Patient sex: F
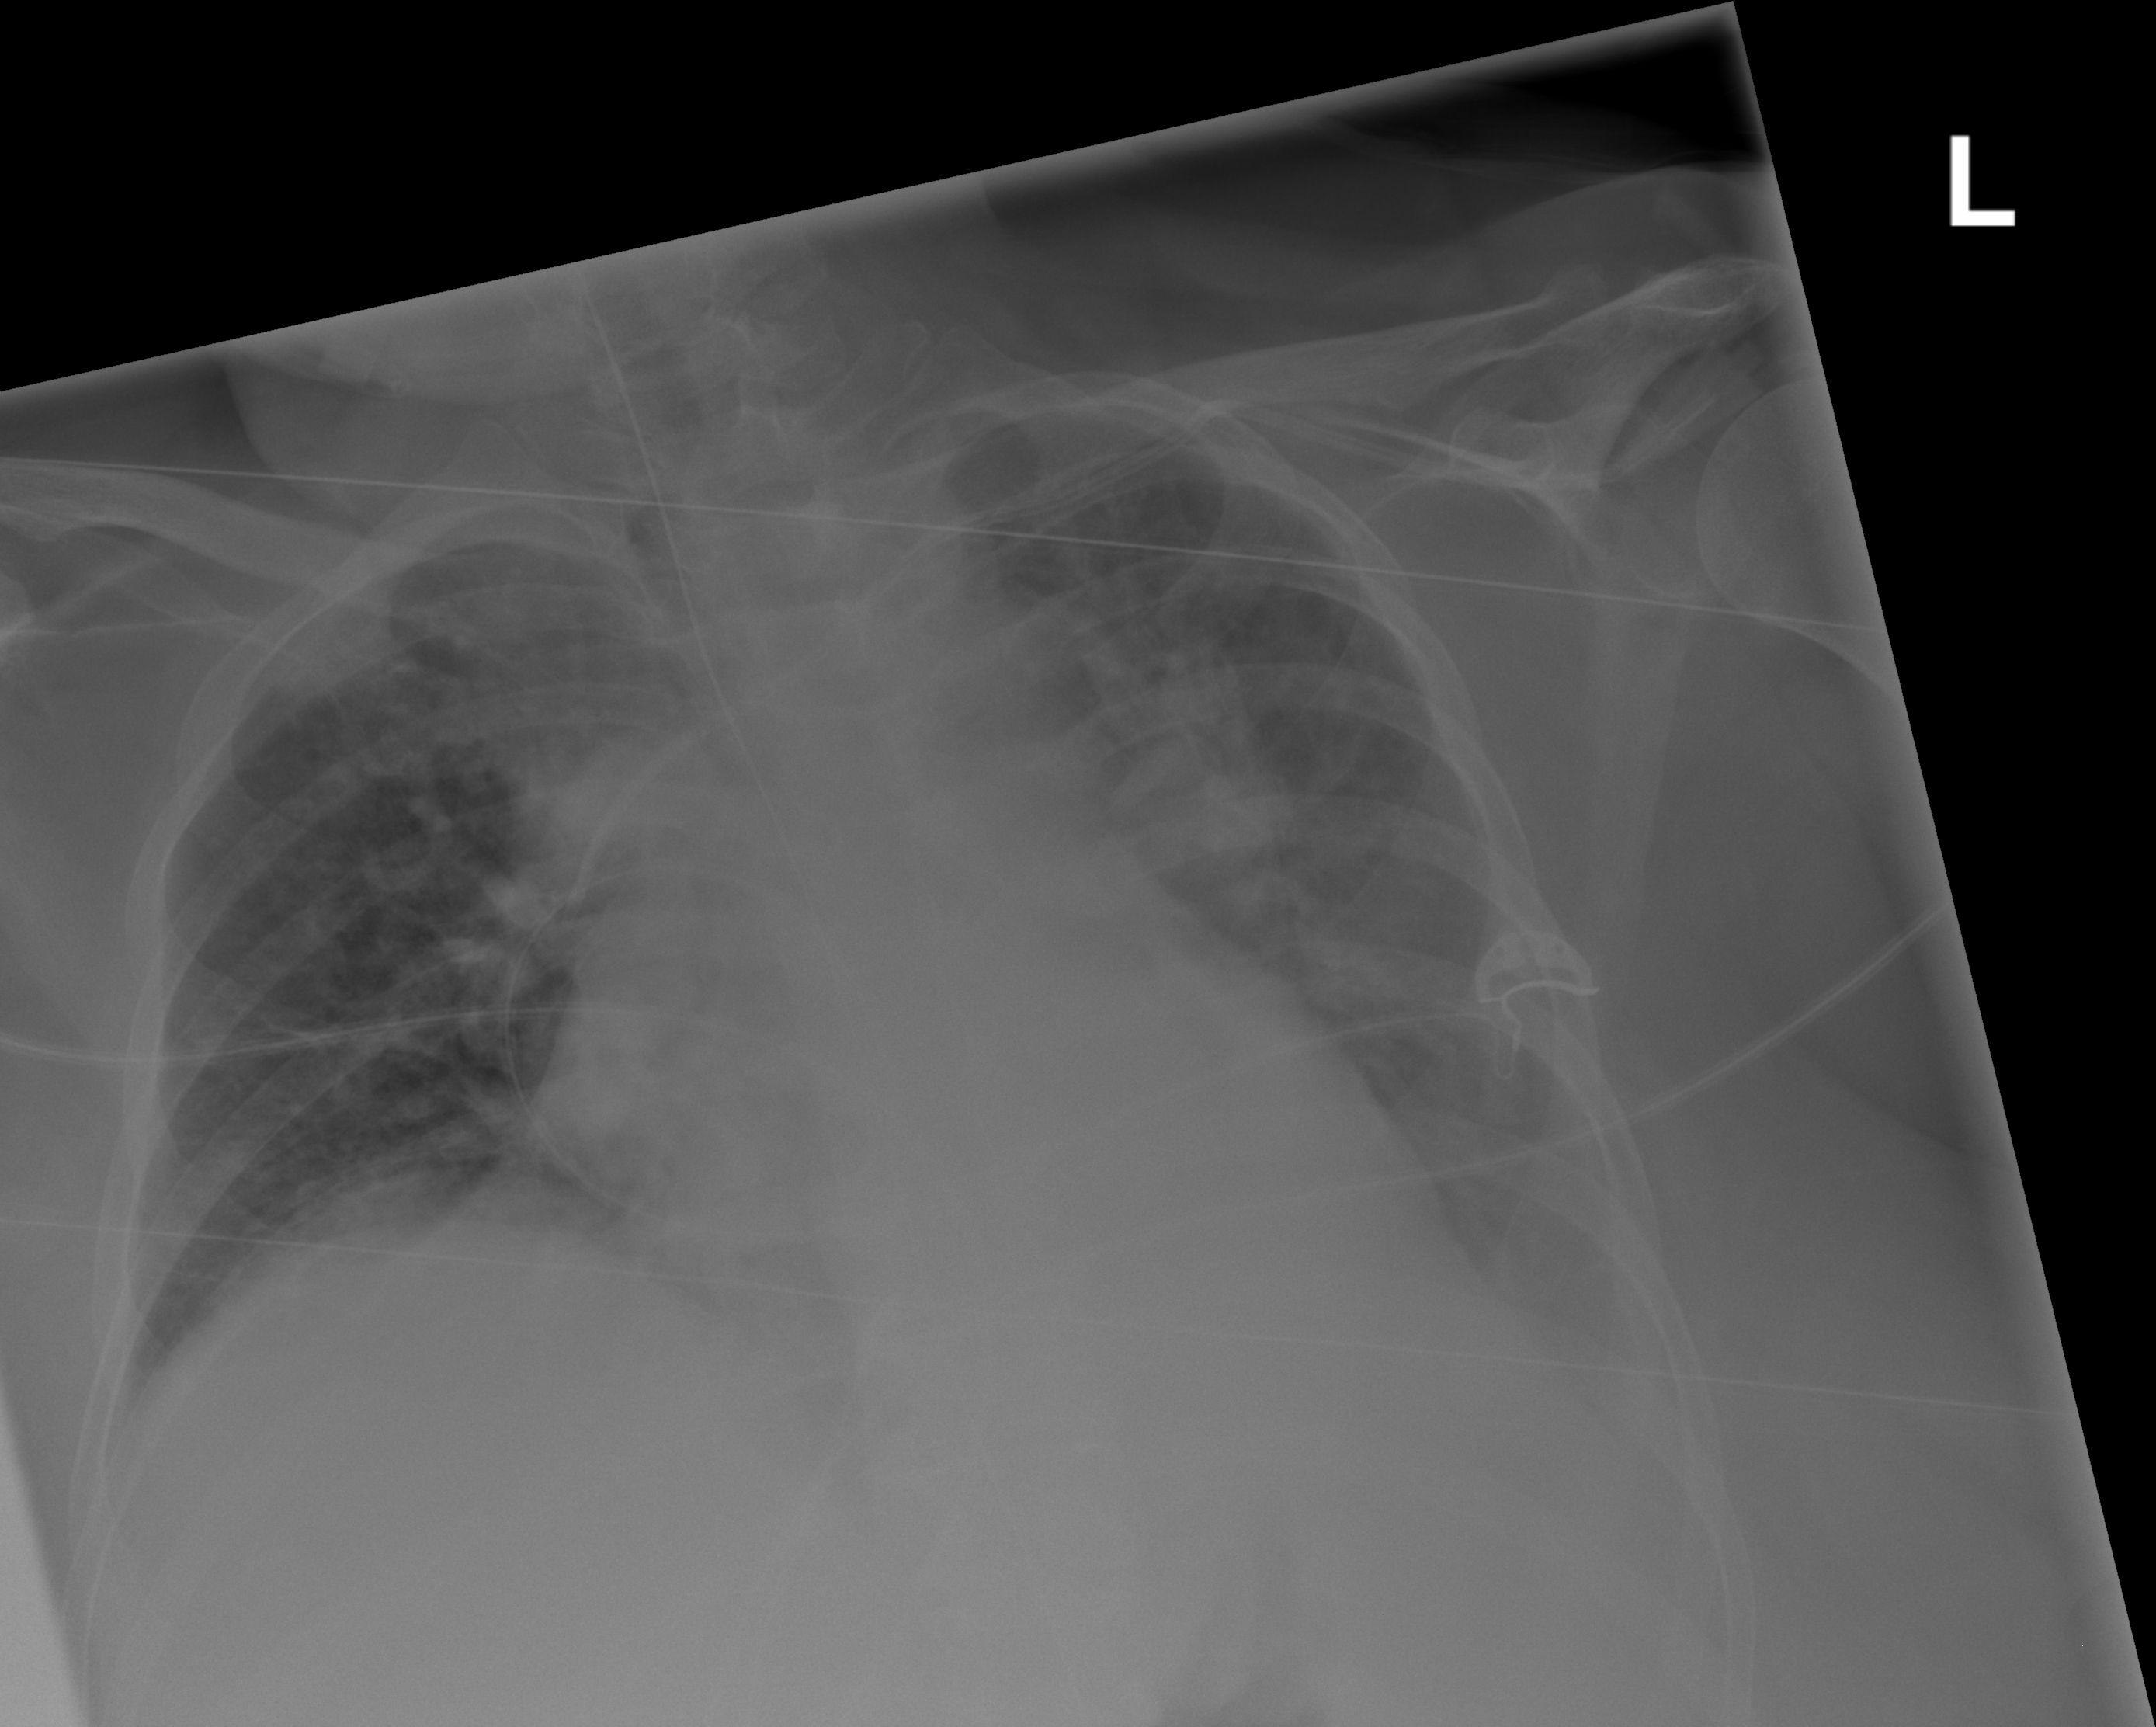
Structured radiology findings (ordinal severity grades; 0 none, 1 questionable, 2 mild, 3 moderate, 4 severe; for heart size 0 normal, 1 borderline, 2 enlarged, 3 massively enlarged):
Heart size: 2
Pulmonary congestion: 0
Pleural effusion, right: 0
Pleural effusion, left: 3
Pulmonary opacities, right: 0
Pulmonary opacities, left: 0
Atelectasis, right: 2
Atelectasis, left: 3